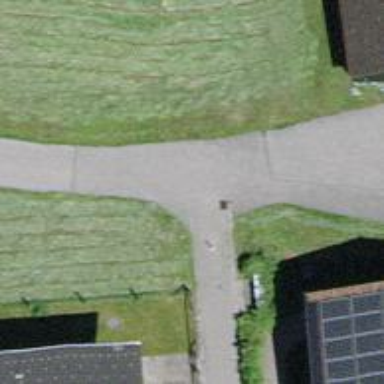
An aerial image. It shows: Bollard barrier.